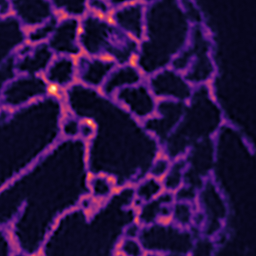
Label: Super-resolution ER image